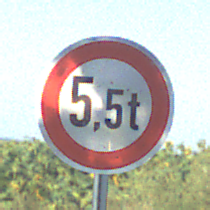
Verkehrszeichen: TatsaechlicheMasse
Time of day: MorningAfternoon
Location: Outdoor (RoadRail)
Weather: Clear
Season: NotSpecified
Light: Natural